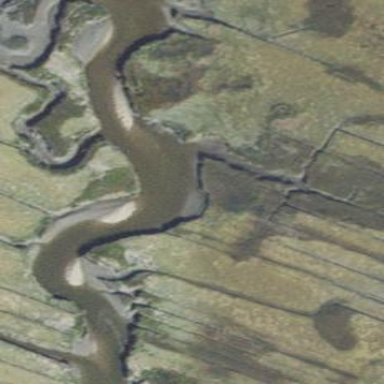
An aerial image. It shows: Tidal wetland with tidal flats.